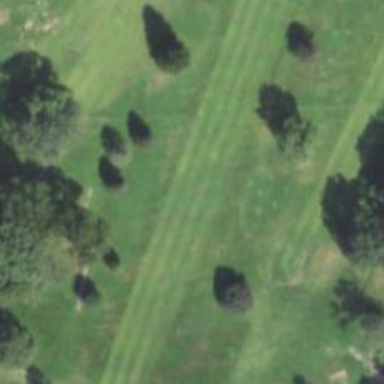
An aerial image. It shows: View of golf hole.